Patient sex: M
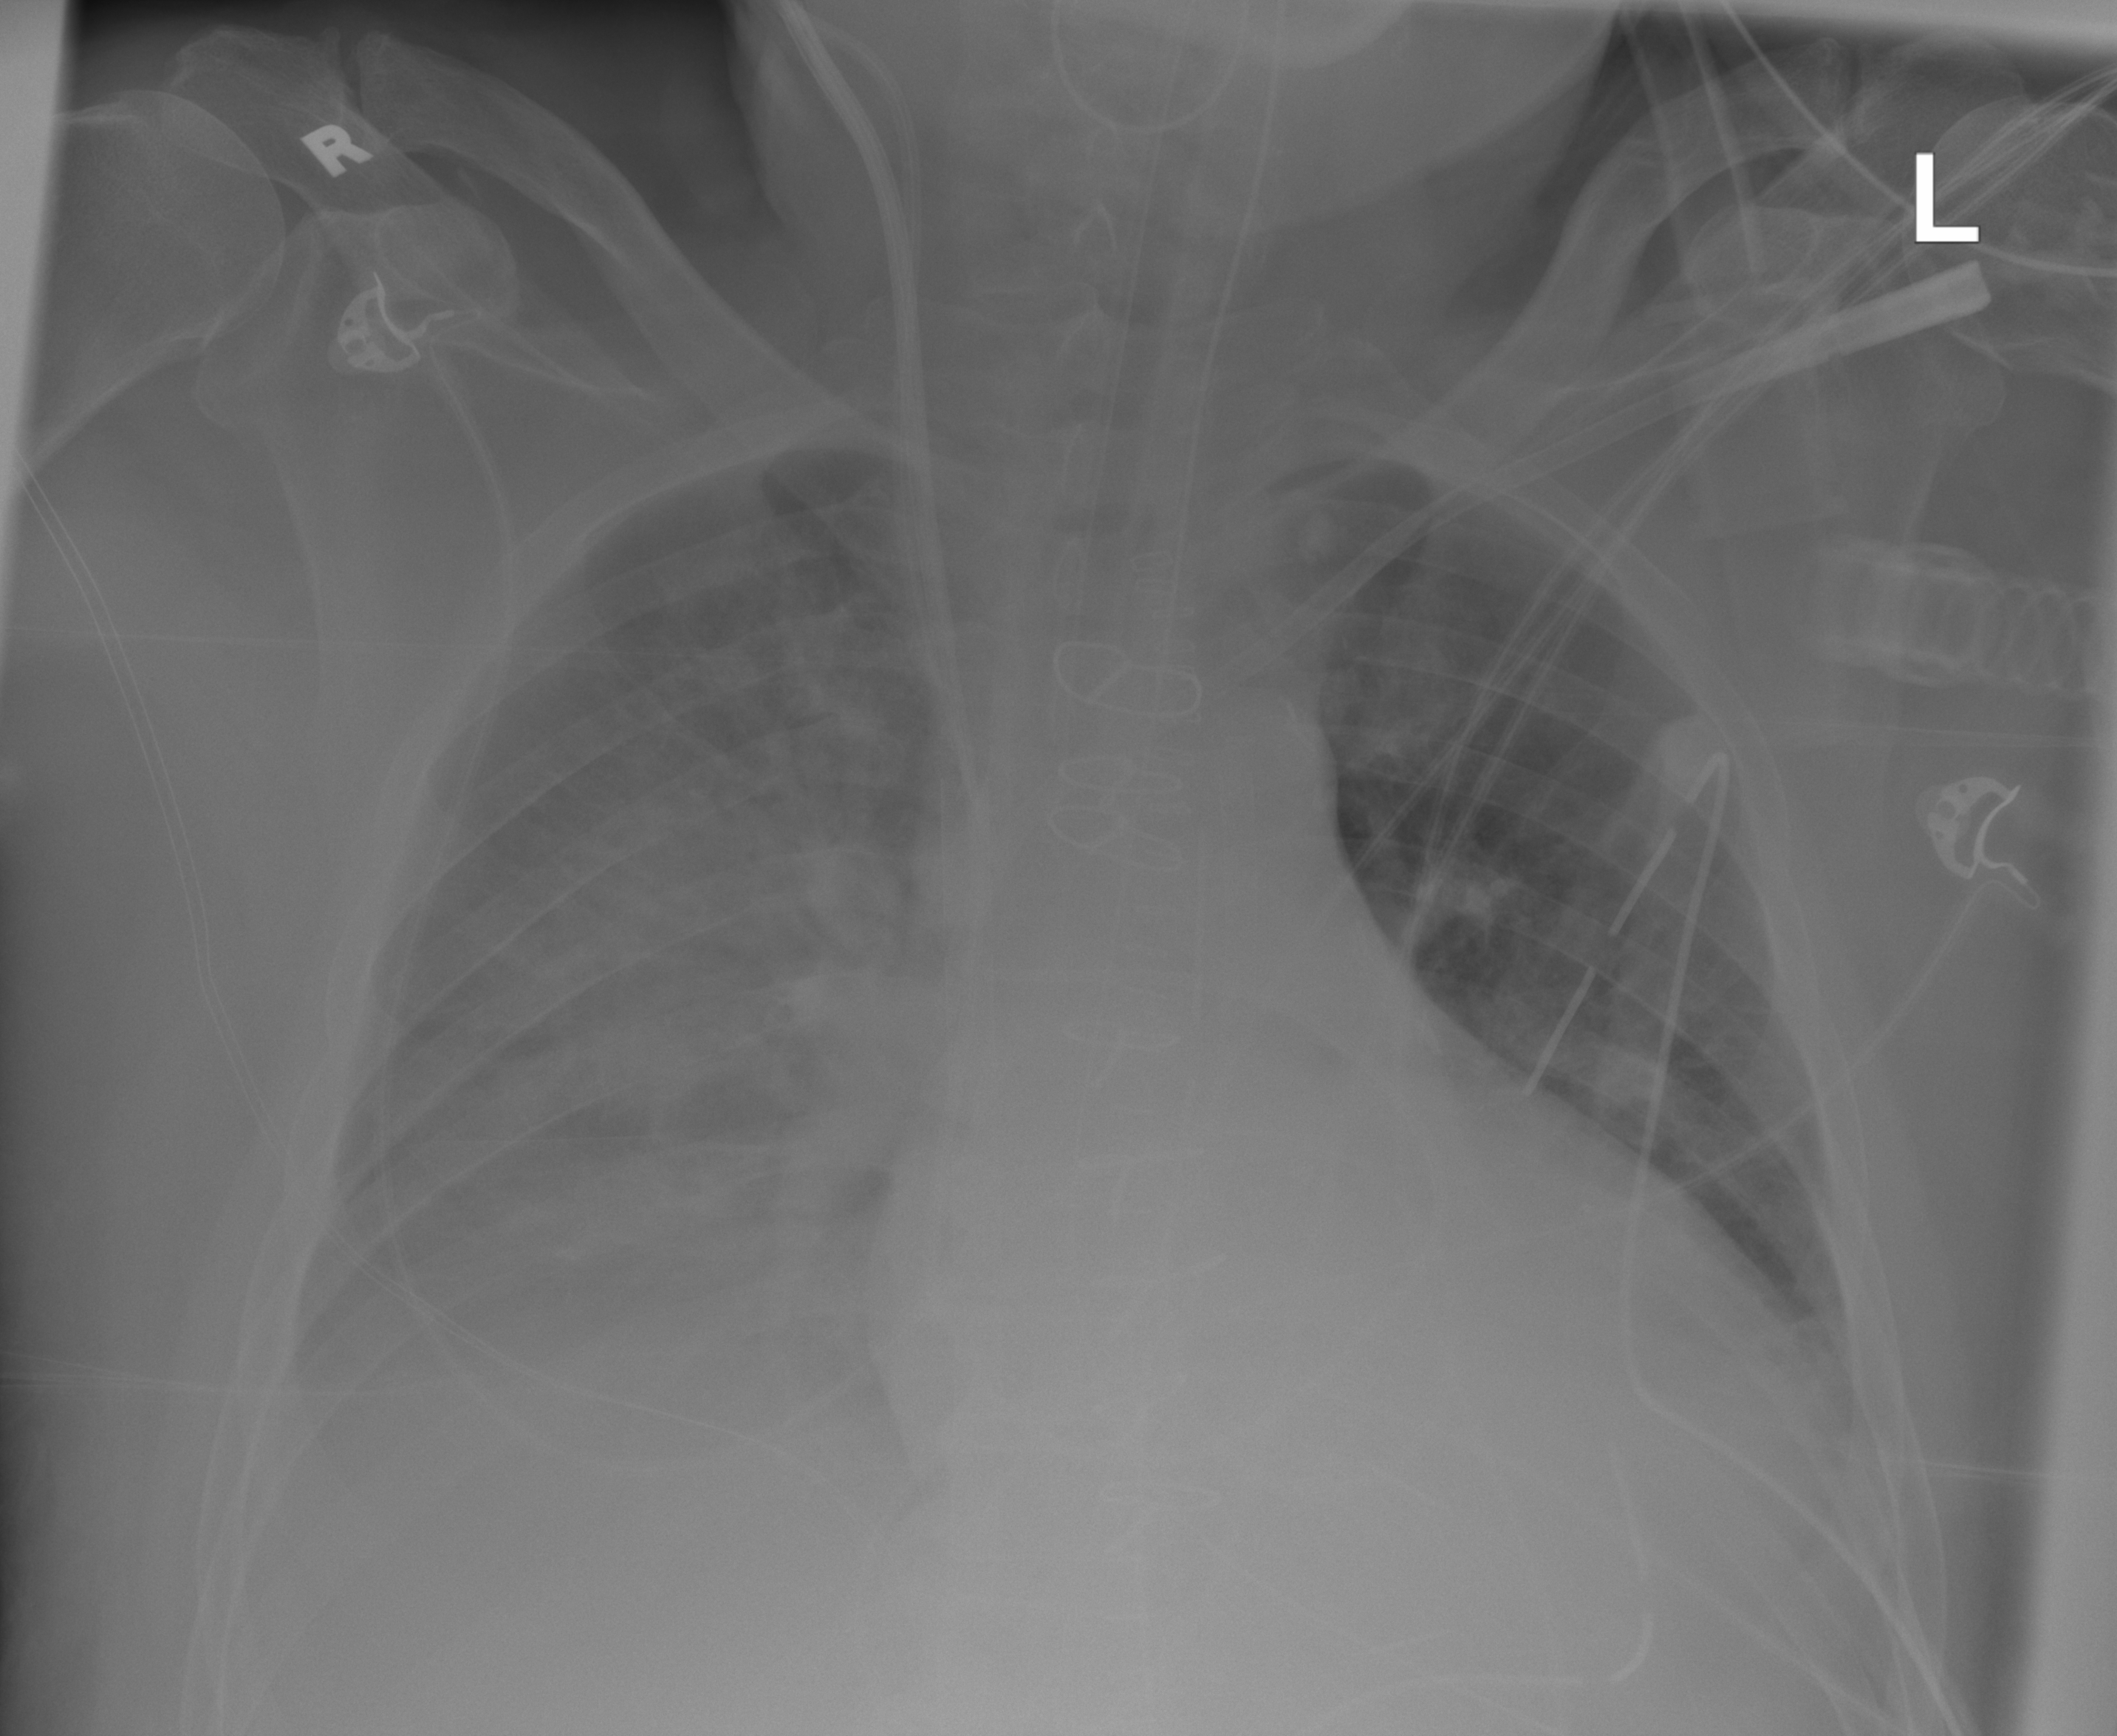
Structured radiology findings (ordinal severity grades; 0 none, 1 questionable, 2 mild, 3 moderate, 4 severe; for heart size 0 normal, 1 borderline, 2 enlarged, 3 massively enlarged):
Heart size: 2
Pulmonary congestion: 0
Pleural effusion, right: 2
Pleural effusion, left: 0
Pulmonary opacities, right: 2
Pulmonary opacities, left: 0
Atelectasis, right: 2
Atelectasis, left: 1